Question: Here's my implementation in a subclass of 'UIViewController':
'''
override func viewWillAppear(animated: Bool) {
super.viewWillAppear(animated)
UIApplication.sharedApplication().setStatusBarStyle(UIStatusBarStyle.LightContent, animated: false)
}
'''
I tried putting it in AppDelegate initialisation code (using the passed in UIApplication instance), however the status bar is still black..
Is this a bug with iOS 8 or am I doing it wrong?
Note: I may be breaking someone's law's here by discussing ios 8.. Its a general problem that, when compiled doesn't work for ios 7 either.
Update: Still doesn't work, even with value in Info.plist and code in '- didFinishLaunchingWithOptions'

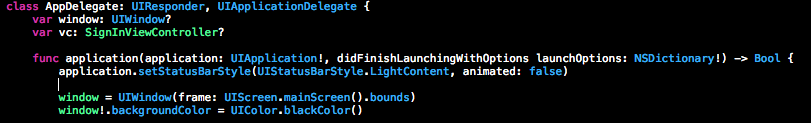
Answer: You really should implement 'preferredStatusBarStyle' on your view controller(s):
'''
override func preferredStatusBarStyle() -> UIStatusBarStyle {
return .LightContent
}
'''